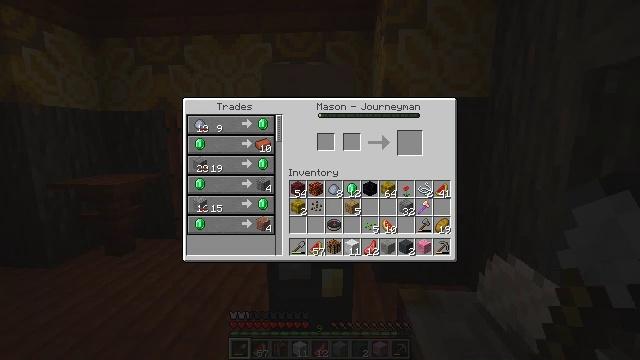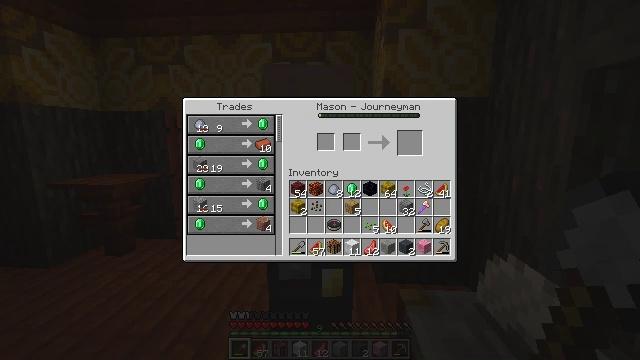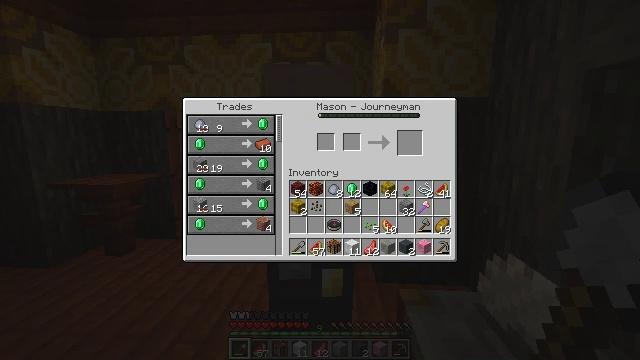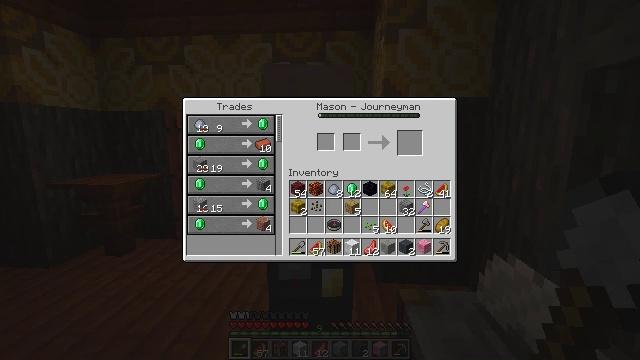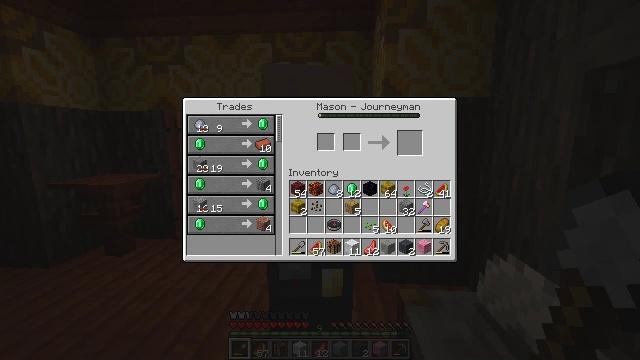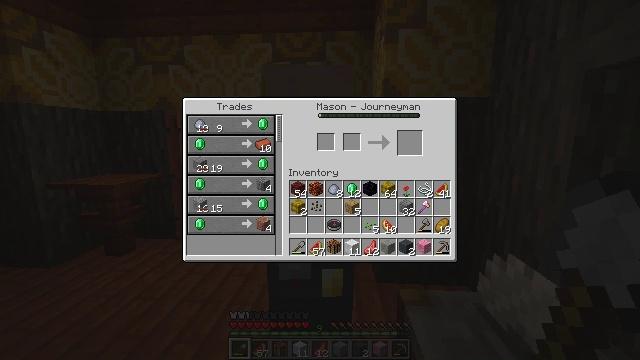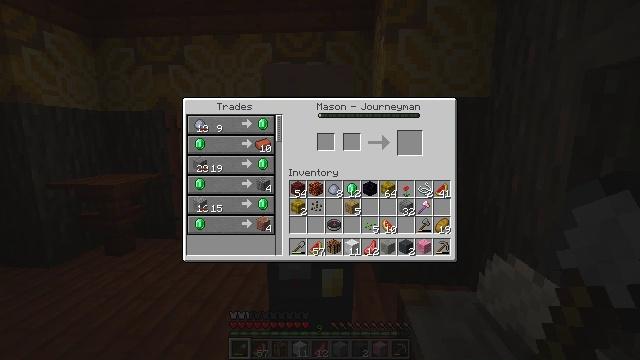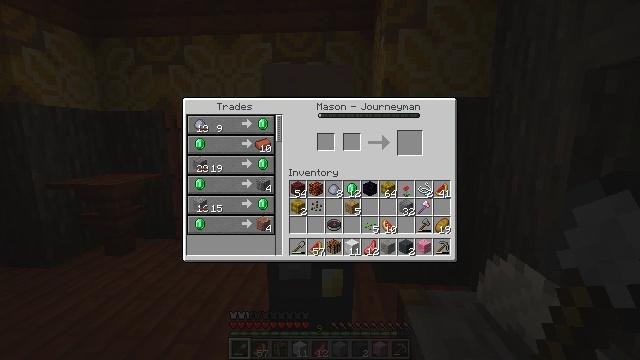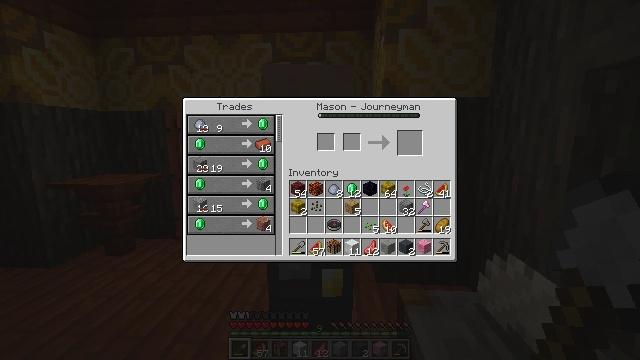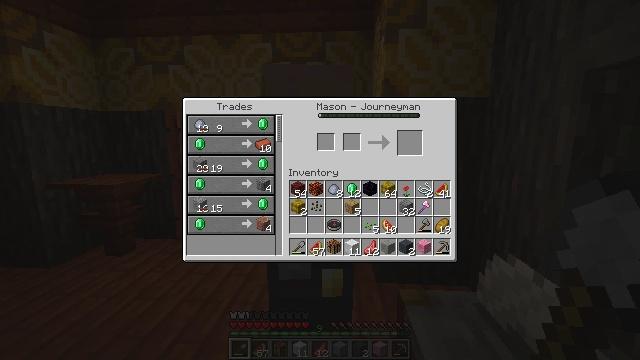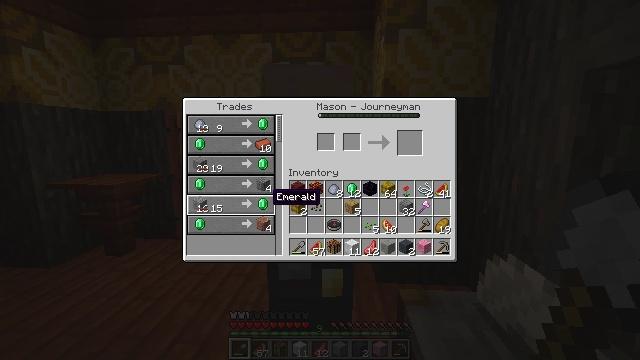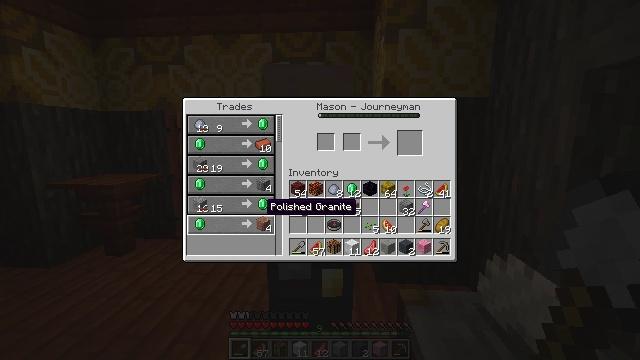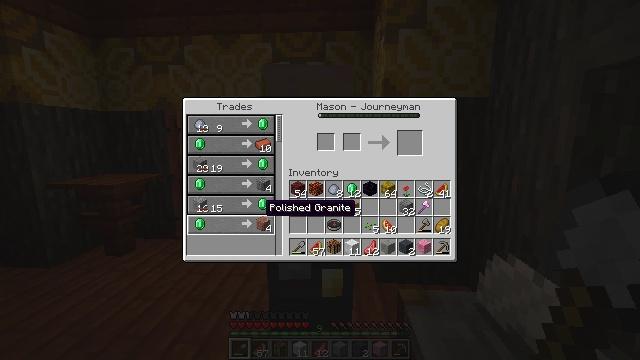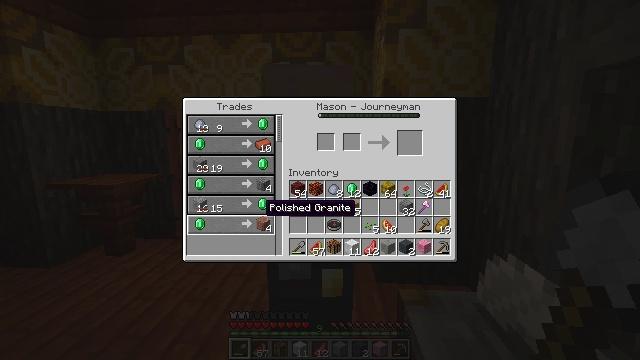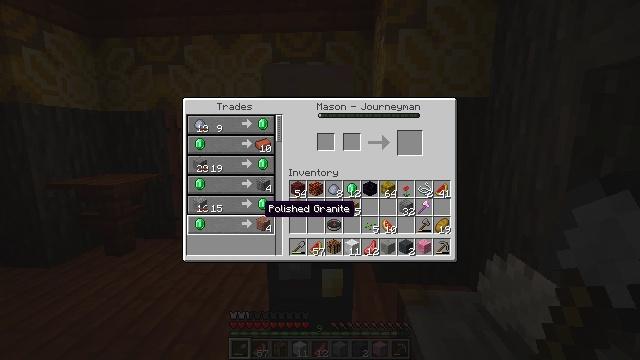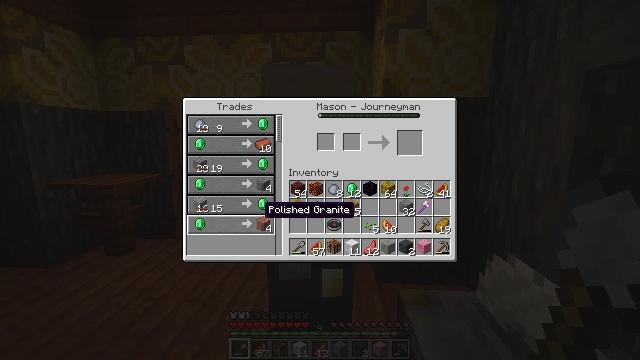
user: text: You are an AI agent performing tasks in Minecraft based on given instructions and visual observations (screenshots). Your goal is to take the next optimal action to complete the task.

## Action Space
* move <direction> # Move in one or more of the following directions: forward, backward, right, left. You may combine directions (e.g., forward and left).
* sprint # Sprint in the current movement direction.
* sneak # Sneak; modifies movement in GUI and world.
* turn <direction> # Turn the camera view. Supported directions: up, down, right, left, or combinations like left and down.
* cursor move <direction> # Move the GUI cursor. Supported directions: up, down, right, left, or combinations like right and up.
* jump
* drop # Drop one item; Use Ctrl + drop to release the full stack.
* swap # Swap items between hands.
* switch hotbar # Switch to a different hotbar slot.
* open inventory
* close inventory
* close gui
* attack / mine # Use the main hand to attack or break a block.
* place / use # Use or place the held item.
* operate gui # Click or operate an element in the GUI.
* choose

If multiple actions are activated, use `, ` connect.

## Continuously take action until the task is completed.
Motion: motion action
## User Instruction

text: Craft polished granite.
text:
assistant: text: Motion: no_op
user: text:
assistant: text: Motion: no_op
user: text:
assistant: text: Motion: no_op
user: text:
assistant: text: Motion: no_op
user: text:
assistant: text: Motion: no_op
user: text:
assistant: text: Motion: no_op
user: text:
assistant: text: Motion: no_op
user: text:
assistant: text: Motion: cursor move left and down
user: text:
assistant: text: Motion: cursor move left and down
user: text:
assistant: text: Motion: cursor move left and down
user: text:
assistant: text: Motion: cursor move down
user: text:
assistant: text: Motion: no_op
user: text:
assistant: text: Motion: no_op
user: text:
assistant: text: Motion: no_op
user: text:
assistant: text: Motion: no_op
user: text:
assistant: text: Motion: no_op
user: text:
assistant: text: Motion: no_op
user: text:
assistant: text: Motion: no_op
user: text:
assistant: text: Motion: no_op
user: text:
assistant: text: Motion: no_op
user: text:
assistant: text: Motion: no_op
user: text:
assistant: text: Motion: no_op
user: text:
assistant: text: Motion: no_op
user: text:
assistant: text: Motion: cursor move right
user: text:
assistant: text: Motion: no_op
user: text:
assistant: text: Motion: no_op
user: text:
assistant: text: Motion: no_op
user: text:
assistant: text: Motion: no_op
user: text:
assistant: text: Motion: no_op
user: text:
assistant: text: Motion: no_op